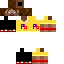
A male human skin with medium skin, wearing brown long hair dressed in a yellow tshirt and black pants, featuring a closed mouth.